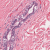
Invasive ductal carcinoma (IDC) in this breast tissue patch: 0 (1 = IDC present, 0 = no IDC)